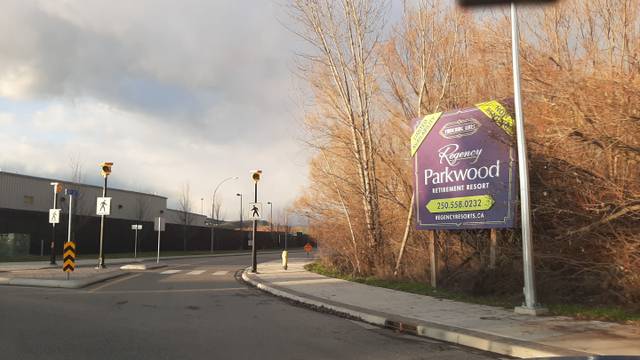
Region: Canada
Coordinates: 50.289, -119.258